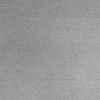
Atmospheric dust classification: dusty